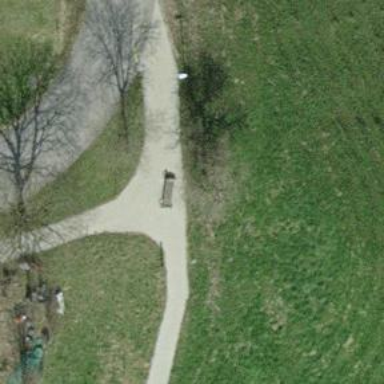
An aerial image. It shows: Brown bench.